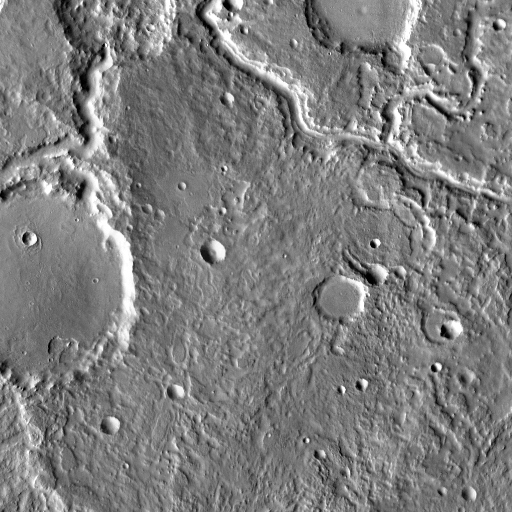
Crater classes present: Background, Other, Layered, Buried